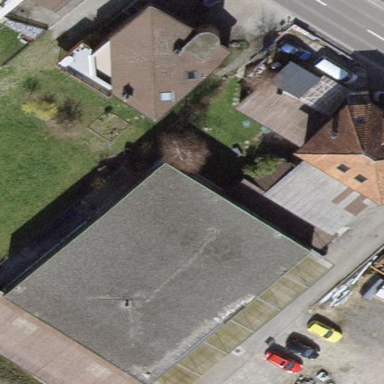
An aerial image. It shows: Industrial building with flat roof.